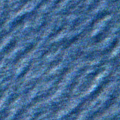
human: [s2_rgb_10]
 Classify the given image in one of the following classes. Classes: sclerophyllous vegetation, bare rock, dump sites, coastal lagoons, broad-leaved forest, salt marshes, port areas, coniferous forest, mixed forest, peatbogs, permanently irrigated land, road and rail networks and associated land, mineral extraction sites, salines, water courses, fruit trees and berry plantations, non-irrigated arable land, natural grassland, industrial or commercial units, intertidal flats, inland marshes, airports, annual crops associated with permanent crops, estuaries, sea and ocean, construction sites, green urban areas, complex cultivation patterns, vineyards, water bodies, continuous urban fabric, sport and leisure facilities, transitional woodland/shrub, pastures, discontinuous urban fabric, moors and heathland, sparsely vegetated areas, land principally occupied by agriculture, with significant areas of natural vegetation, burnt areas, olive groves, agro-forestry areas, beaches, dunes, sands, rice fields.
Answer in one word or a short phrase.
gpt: sea and ocean